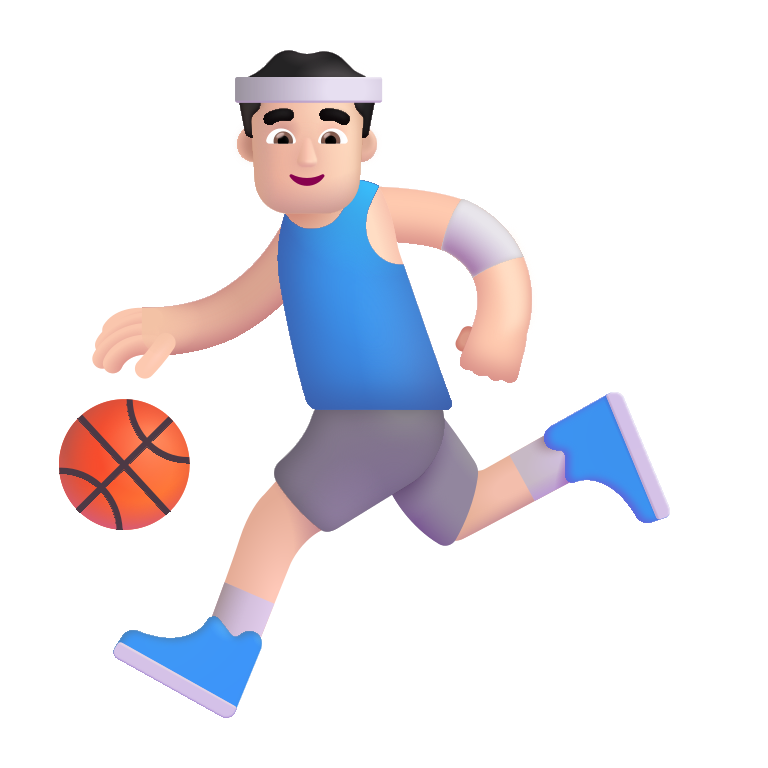
man bouncing ball color light